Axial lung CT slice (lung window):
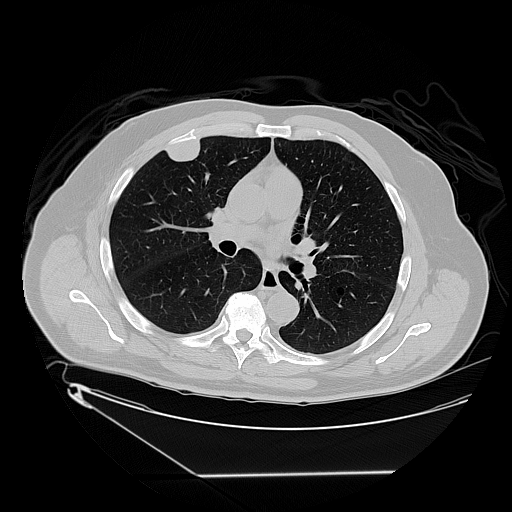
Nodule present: yes
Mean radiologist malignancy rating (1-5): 3